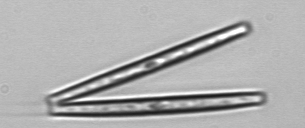
Label: Thalassionema